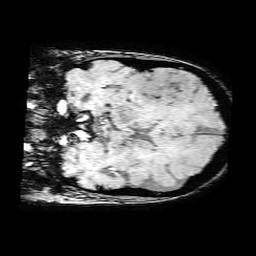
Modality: SWI
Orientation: coronal
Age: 76
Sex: female
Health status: ill
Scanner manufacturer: philips
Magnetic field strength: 3 T
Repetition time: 0.031 s